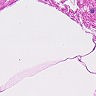
Metastatic tissue present: no